Field crop: tomato
Growth stage: 1
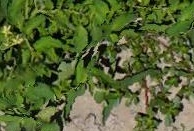
Species: tomato